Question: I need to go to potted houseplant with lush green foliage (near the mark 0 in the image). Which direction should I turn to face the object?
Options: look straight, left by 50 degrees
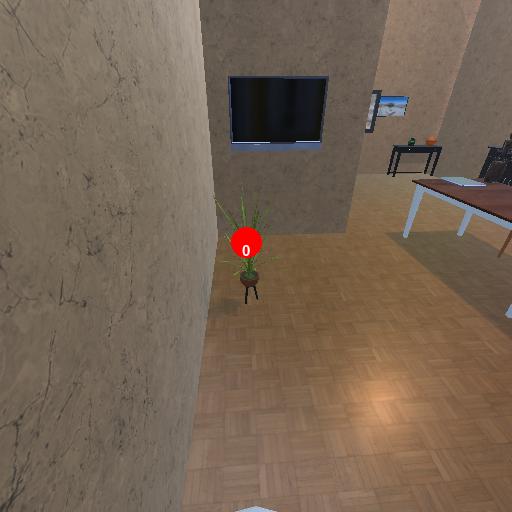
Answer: look straight